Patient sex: M
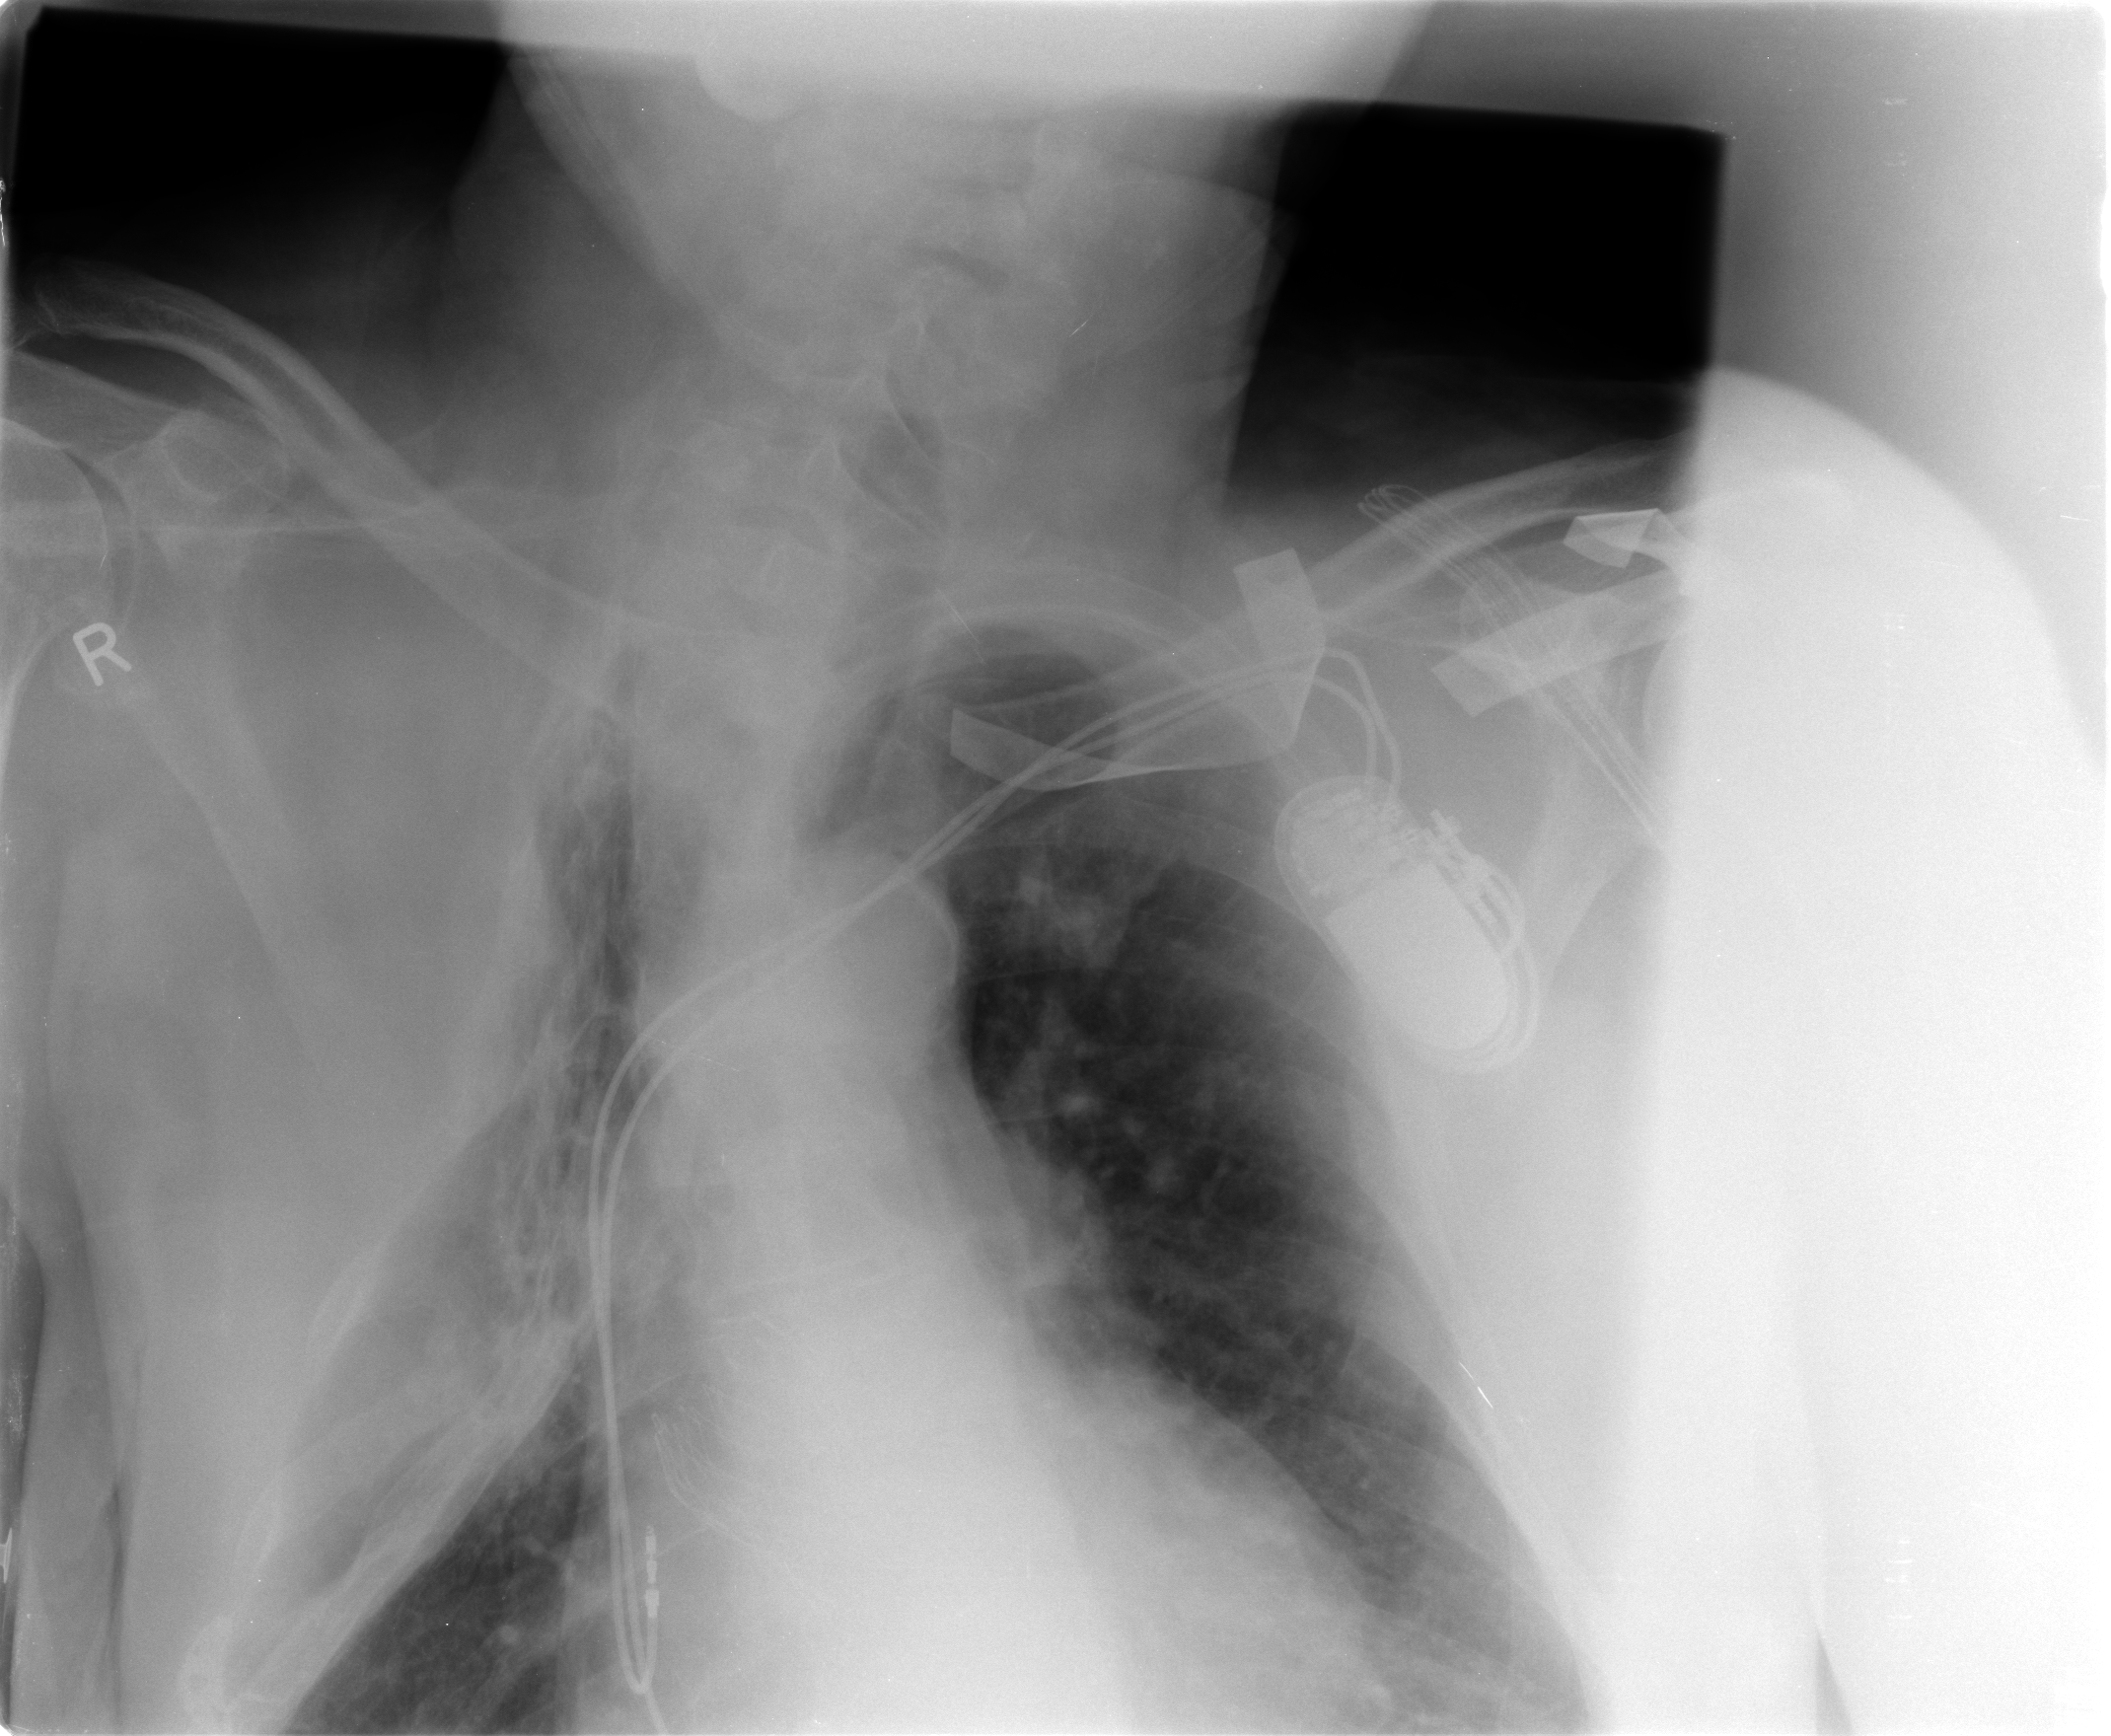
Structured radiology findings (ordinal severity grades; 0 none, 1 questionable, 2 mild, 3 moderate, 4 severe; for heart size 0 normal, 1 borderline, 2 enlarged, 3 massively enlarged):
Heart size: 0
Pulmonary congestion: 0
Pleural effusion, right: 0
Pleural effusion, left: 0
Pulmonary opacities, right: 0
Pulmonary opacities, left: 0
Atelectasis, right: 2
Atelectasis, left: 0